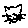
Label: cat